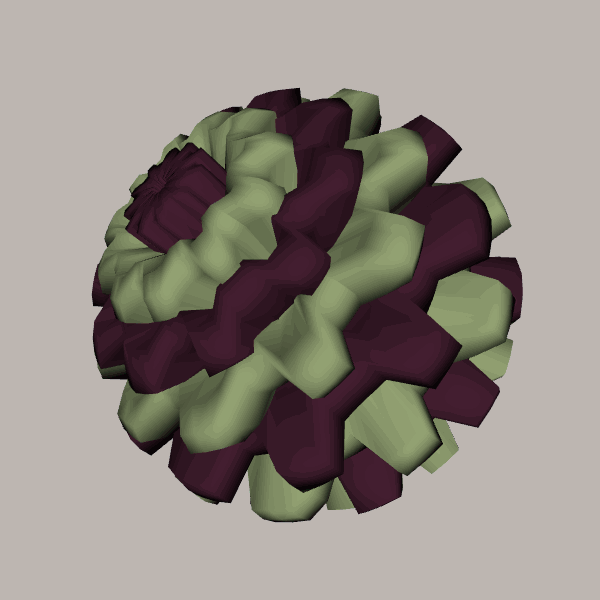
Background: light